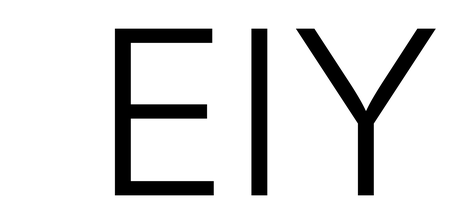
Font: Inter_Light